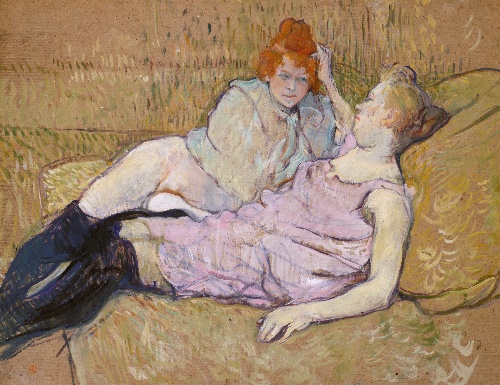
Title: The Sofa
Artist: Henri de Toulouse-Lautrec
Artist bio: French, Albi 1864–1901 Saint-André-du-Bois
Date: ca. 1894–96
Object type: Painting
Classification: Paintings
Medium: Oil on cardboard
Dimensions: 24 3/4 x 31 7/8 in. (62.9 x 81 cm)
Department: European Paintings
Credit line: Rogers Fund, 1951
Accession year: 1951
Repository: Metropolitan Museum of Art, New York, NY
Tags: Couples|Women|Prostitutes